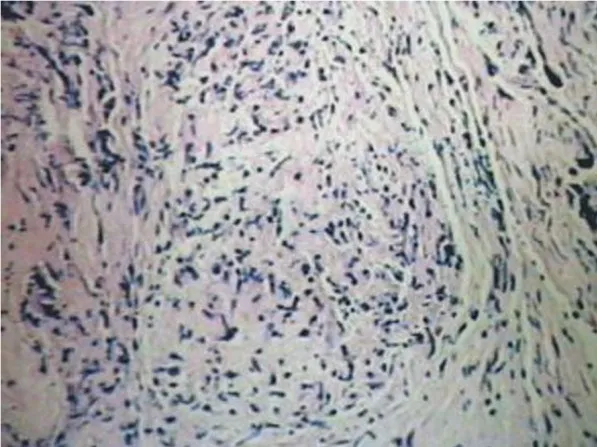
Histological examination showing epithelioid cells, lymphocytes, and Langerhans giant cells indicative of tuberculoma (hematoxylin-eosin, original magnification x 10).
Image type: pathology (h&e)